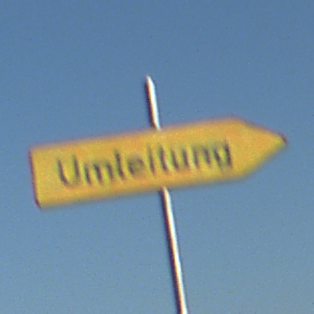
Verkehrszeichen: UmleitungswegweiserRechtsweisend
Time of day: MorningAfternoon
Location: Outdoor (Nature)
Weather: Clear
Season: NotSpecified
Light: Natural